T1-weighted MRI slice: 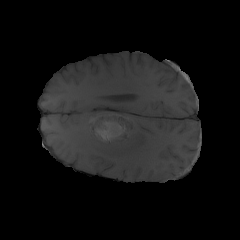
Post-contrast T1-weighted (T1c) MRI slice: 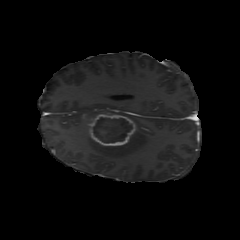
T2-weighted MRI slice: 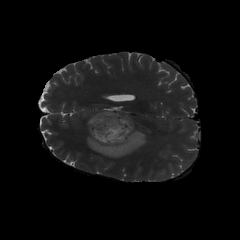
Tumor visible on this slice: yes